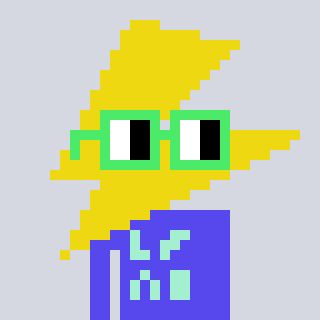
a pixel art character with square light green glasses, a lightning bolt-shaped head and a computerblue-colored body on a cool background